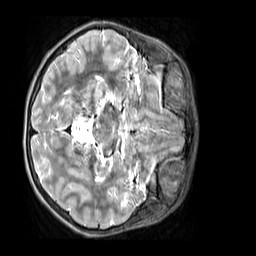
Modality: T2w
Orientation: axial
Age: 9
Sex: female
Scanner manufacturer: siemens
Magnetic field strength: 3 T
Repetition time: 3.2 s
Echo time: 0.408 s